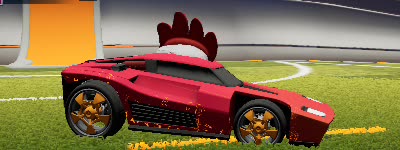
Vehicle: breakout